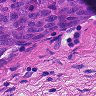
Metastatic tissue present: yes